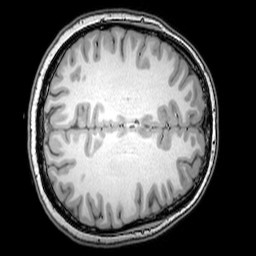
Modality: T1w
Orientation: axial
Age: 21
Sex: female
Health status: healthy
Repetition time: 0.081 s
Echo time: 0.037 s